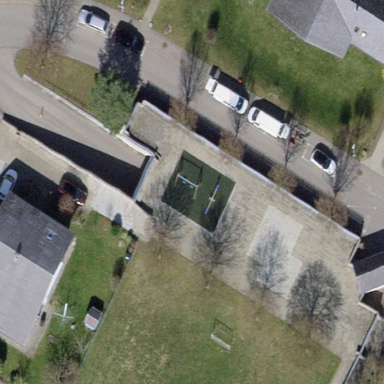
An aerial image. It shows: Playground area for leisure land.